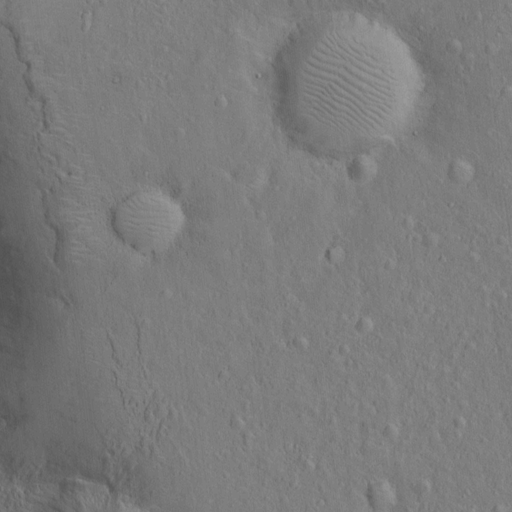
Objects detected: cone